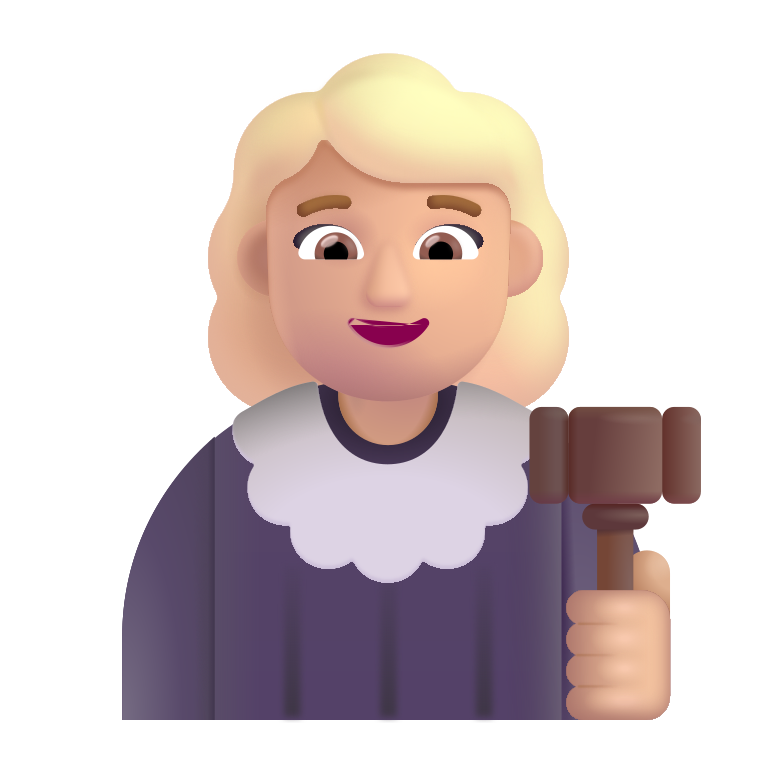
woman judge color  light